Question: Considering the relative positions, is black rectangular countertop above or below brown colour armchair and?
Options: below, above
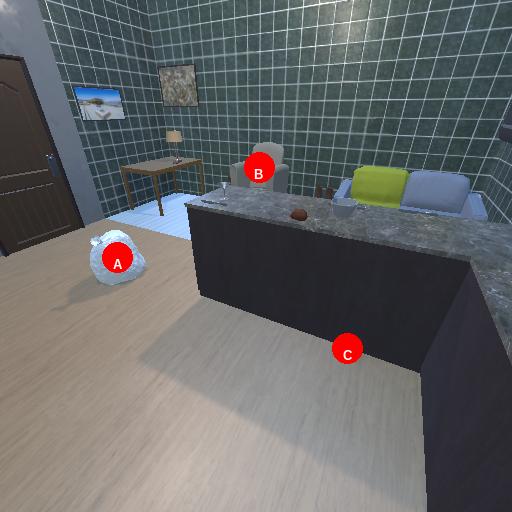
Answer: below